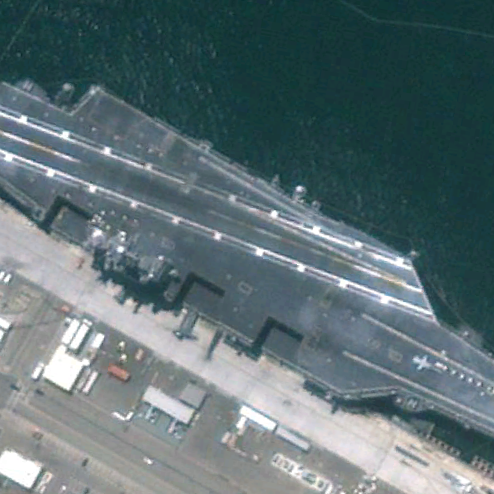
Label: aircraft_carrier